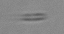
Label: Cylindrotheca_morphotype1